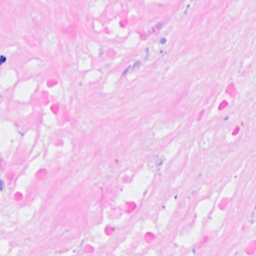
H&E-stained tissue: Breast